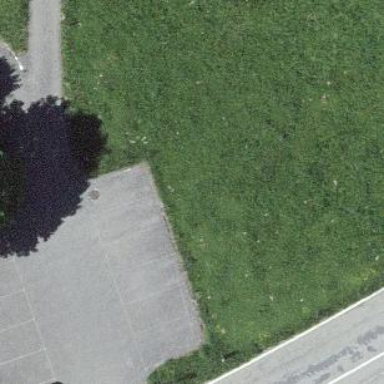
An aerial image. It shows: Parking area with fine gravel surface.